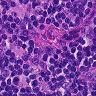
Metastatic tissue present: no